Field crop: maize
Growth stage: 2
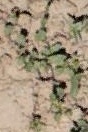
Species: convolvulus